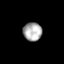
Tissue: lung
Cell type: Endothelial cells
Senescence score: 0.5649
Nuclear area (px): 335
Mean DAPI intensity: 174.678